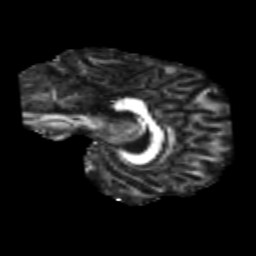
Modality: FA
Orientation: sagittal
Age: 26
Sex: female
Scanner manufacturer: siemens
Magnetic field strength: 3 T
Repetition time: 1.8 s
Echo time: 0.07 s